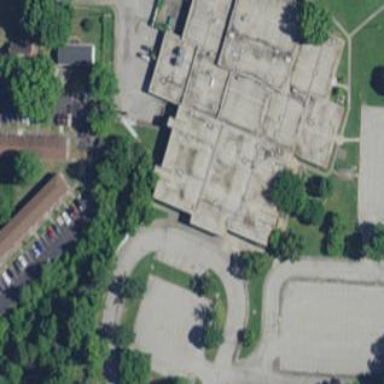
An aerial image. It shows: School building.